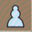
Piece: wP